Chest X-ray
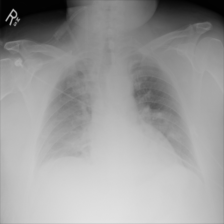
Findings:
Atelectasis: negative
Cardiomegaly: negative
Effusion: negative
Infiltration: negative
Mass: negative
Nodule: negative
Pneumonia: negative
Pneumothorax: negative
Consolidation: negative
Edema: negative
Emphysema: negative
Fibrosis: negative
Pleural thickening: negative
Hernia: negative